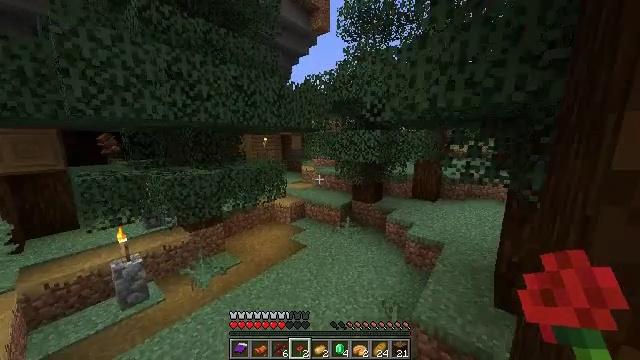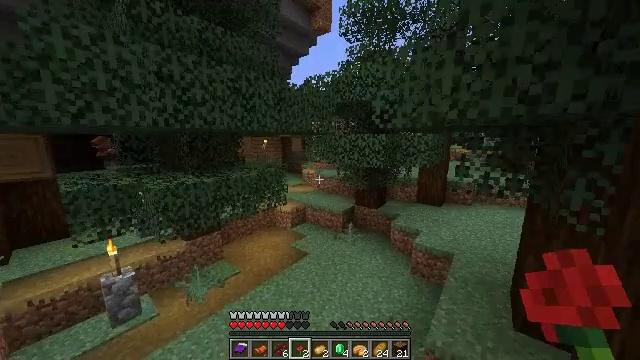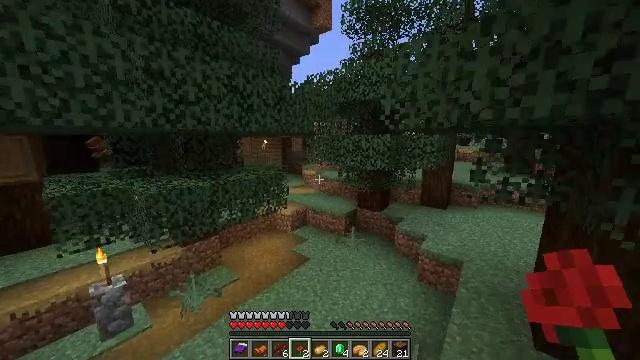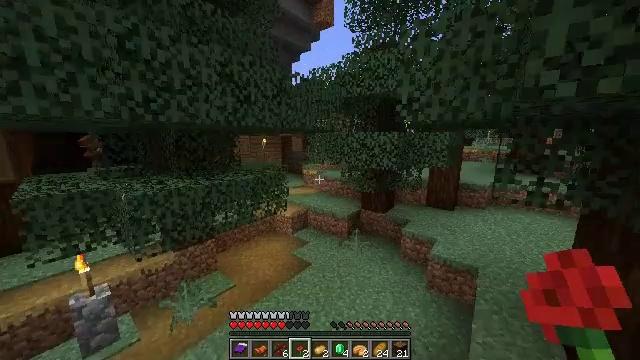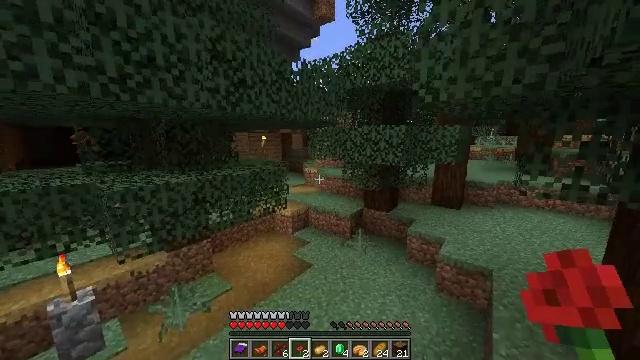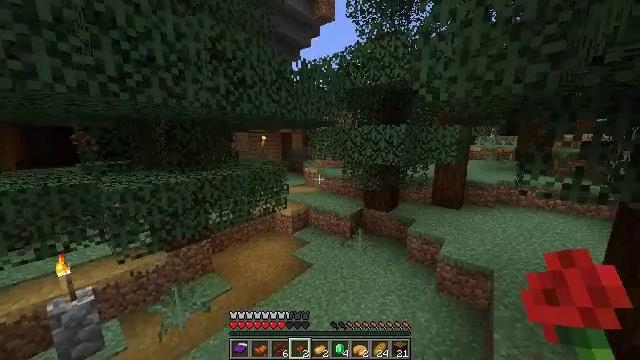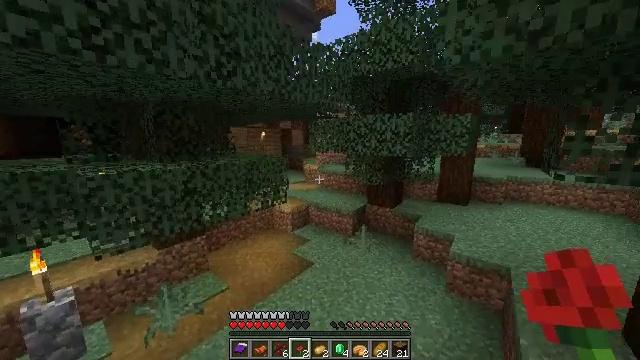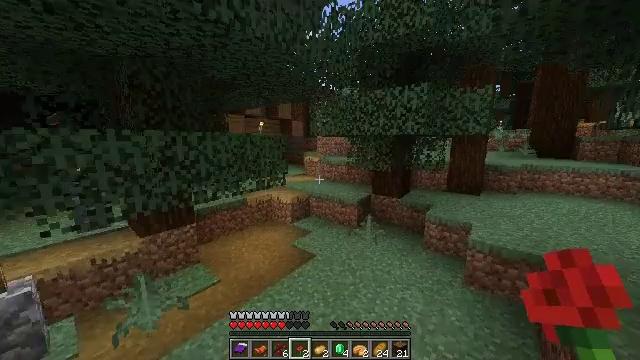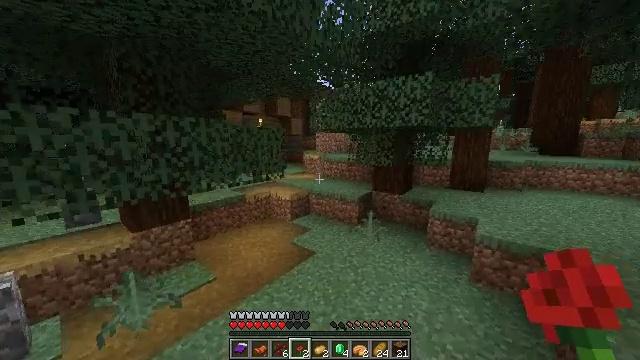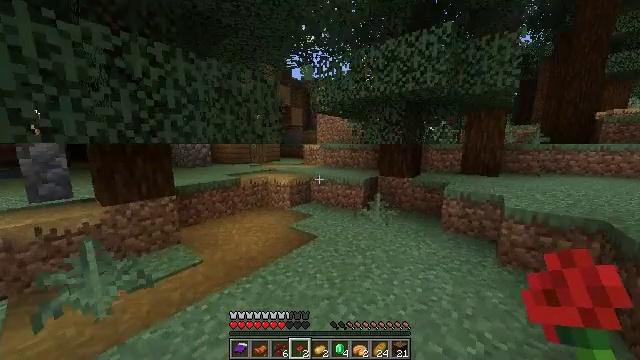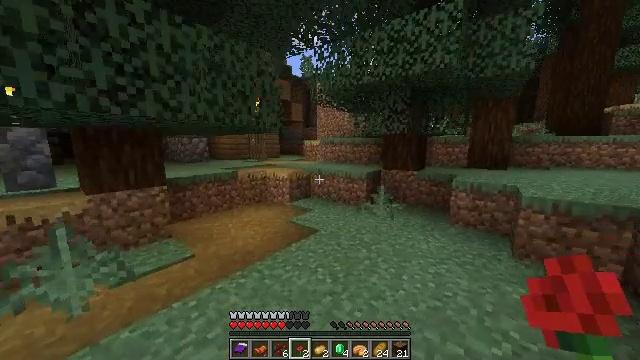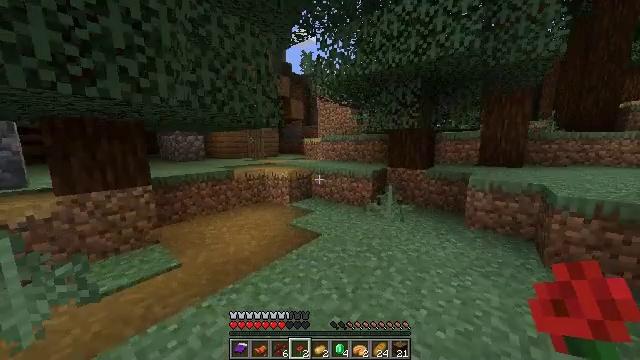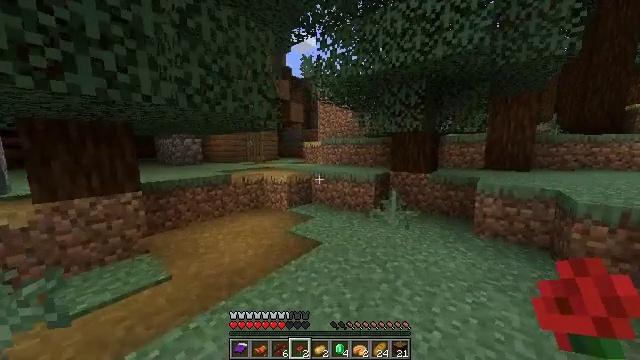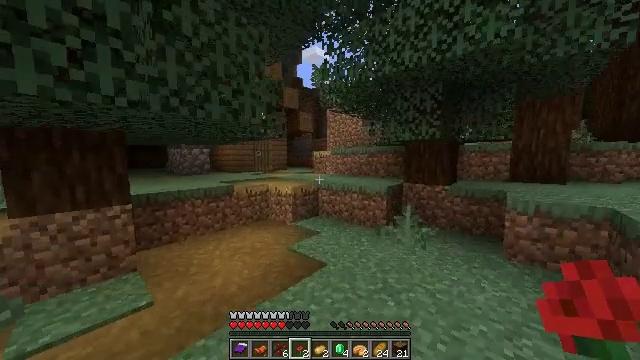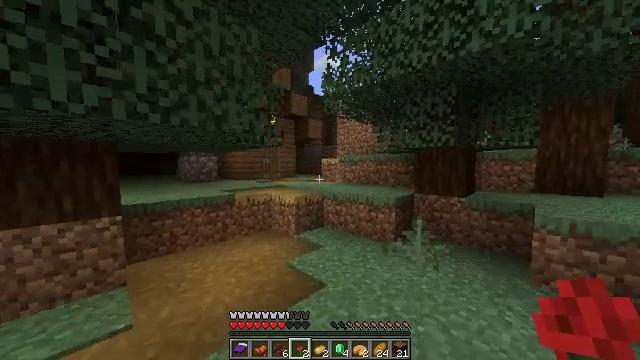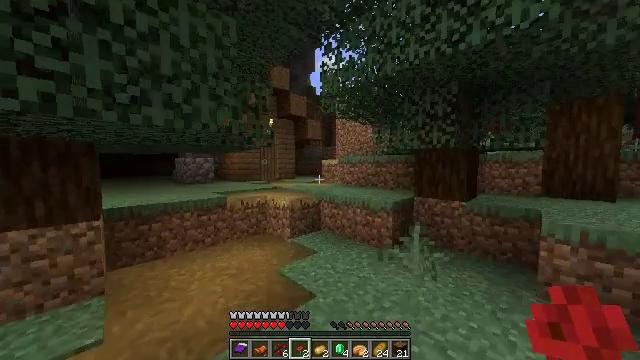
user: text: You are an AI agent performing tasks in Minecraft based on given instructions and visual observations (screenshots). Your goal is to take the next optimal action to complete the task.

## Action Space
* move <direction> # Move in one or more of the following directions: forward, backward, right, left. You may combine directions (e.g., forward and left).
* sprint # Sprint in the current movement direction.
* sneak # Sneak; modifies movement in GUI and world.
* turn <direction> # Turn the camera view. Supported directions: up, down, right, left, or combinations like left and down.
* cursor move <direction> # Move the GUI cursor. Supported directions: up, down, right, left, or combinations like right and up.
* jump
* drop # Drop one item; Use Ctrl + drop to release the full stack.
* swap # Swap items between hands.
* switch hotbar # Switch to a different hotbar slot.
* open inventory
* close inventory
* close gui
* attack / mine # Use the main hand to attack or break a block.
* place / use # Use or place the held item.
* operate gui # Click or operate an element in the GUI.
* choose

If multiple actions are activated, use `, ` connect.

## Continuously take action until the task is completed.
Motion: motion action
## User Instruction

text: craft item air
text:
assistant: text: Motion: move forward
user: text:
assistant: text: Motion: move forward
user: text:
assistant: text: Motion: move forward
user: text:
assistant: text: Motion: move forward
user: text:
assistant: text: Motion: move forward
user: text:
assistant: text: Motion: move forward
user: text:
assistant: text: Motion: move forward
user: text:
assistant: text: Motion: move forward
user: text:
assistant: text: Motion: move forward
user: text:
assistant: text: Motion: move forward
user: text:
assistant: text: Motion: move forward
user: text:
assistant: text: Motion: move forward and move right
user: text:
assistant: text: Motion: move forward and move right, turn left and up
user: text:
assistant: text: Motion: move forward and move right, turn left and up
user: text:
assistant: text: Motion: move forward and move right
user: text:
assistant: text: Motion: move forward and move right
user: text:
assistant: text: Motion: move forward and move right, turn left
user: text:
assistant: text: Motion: move forward, turn left
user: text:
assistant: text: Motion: move forward, turn left
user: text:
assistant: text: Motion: move forward, turn left
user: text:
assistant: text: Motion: move forward, turn left
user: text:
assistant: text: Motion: move forward
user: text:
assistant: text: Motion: move forward
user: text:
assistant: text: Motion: move forward, turn left
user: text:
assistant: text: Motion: move forward, turn left
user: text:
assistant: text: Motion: move forward, turn left
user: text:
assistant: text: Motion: move forward
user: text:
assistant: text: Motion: move forward, jump
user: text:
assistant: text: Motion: move forward, jump
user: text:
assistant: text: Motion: move forward, jump